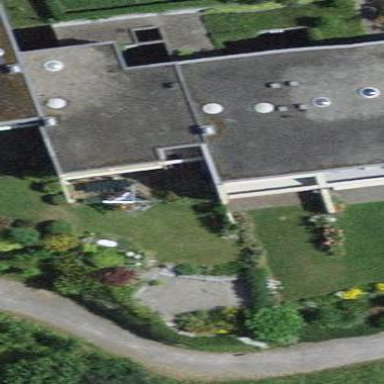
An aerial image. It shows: Terrace building.